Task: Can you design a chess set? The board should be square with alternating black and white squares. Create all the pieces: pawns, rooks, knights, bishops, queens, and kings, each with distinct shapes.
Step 988:
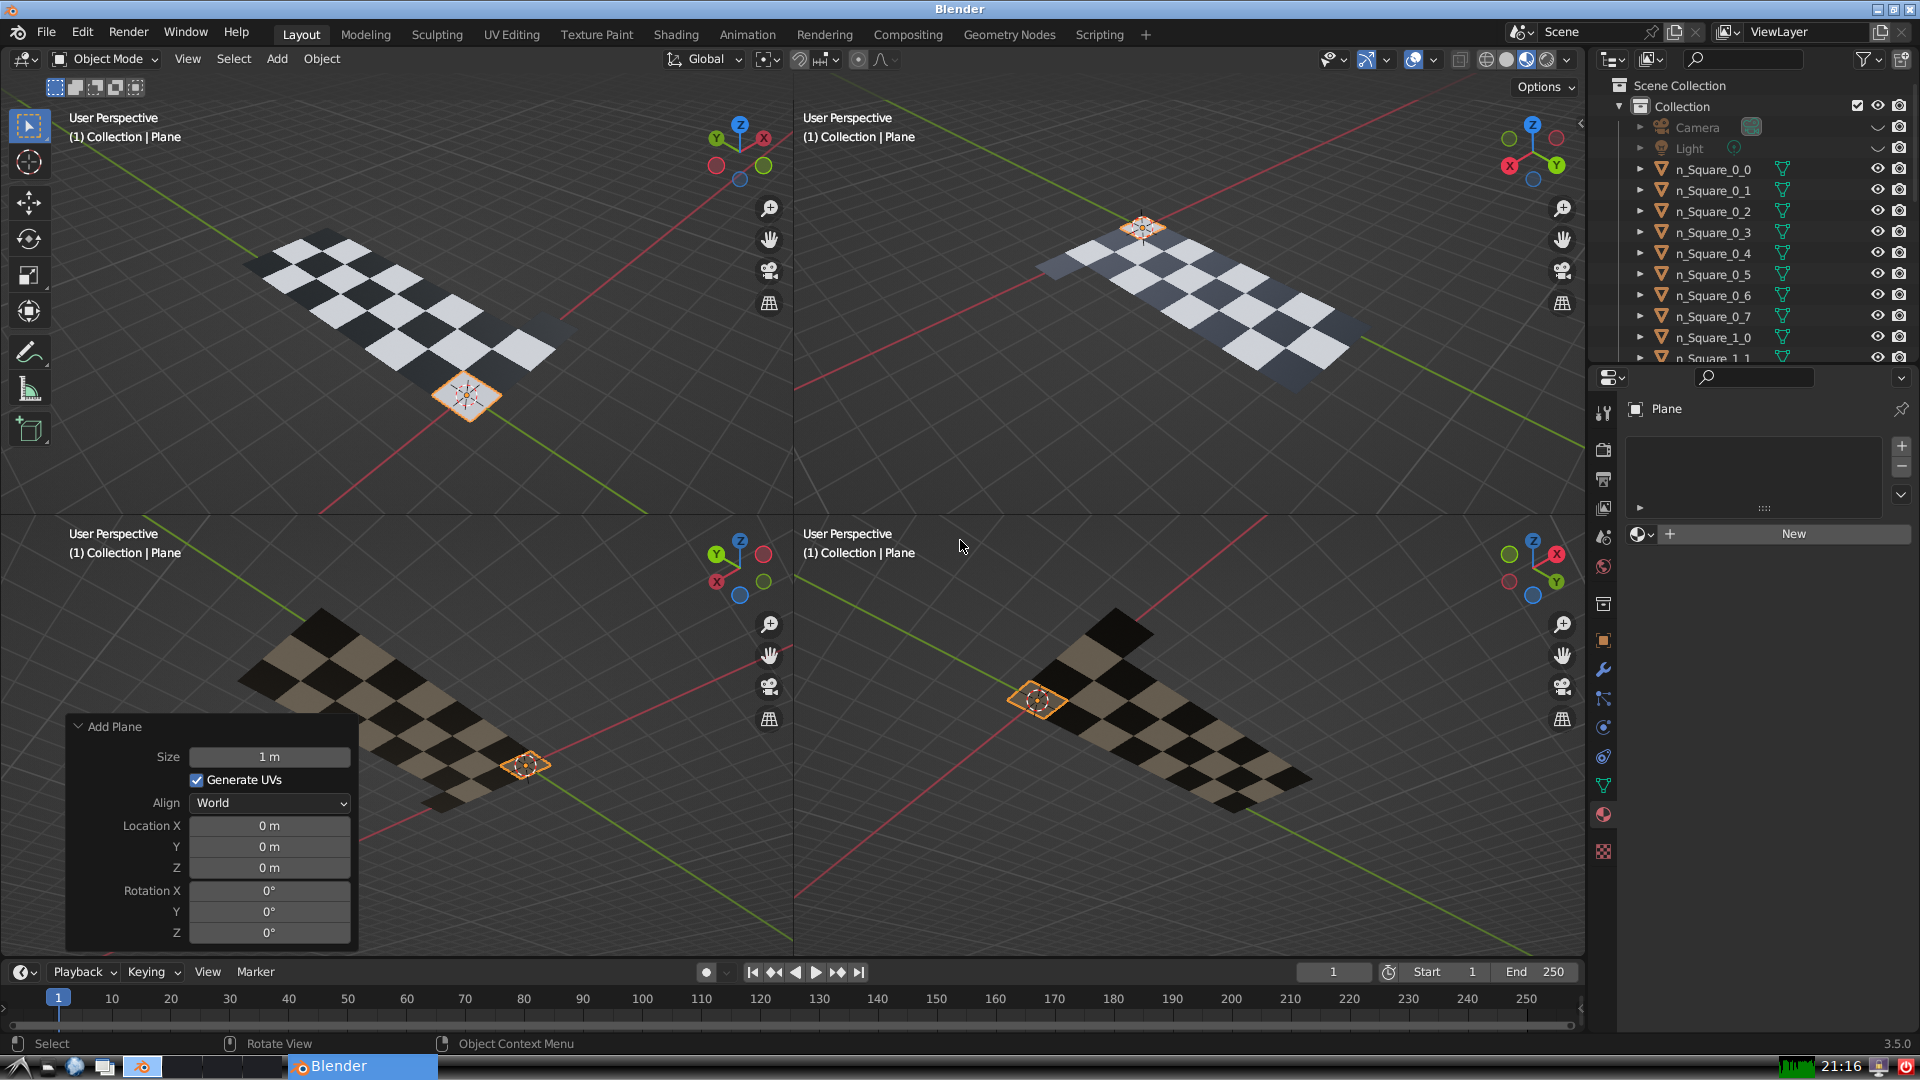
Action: {"key_press": ['Ctrl, Home']}